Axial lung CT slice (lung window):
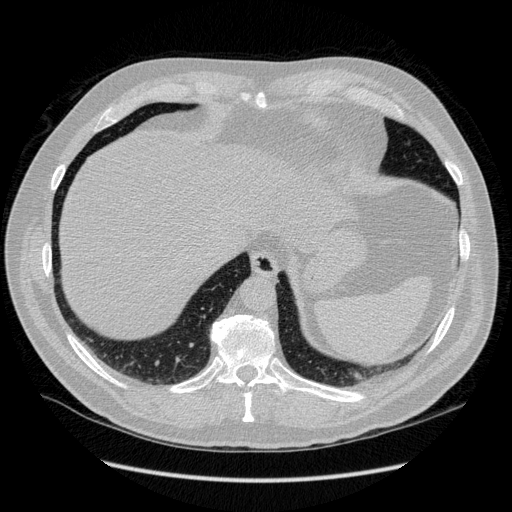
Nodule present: no